Question: Say I have a stream of events and I want to be able to count how many of them there are in a time window. I would like to receive notification whenever an event enters the time window and changes the count and the same when an event exits the time window.
The below illustration show what I mean. I'm using a time window of length 4 and I want 3 notifications, one when the first event enters the window, the second when the second event enters and the third when the first event exits the time window.

How do I make a query that does that? What if I also want to group by an event's property?
Here's what I have so far, but it doesn't give me a notification when an event leaves the window: '@config(async = 'true') define stream myStream (symbol string, timeStamp long) @info(name = 'query1') from myStream#window.externalTime(timeStamp,10 sec) select symbol, timeStamp, count(timeStamp) as eventCount group by symbol insert into outputStream'. This is for SIddhi CEP, but I imagine Esper would be similar.
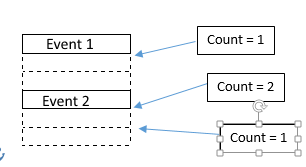
Answer: From any type of a window in WSO2 CEP, you can expect two types of events.
1. Current events - these are triggered when a new event enters the window. i.e. the new event itself is used as a trigger
2. Expired events - these are triggered when an existing event in the window exits it. i.e. in case of a time window of 1 minute, each event is kept for 1 minute and emitted at the end of 1 minute
You can also use a combination of these two in the same query to trigger it from both types of events.
An example query that uses both types of triggers in CEP 3.1.0 will be (check the <URL>:
'''
from StockExchangeStream[symbol == 'WSO2']#window.time( 1 minute )
select max(price) as maxPrice, avg(price) as avgPrice, min(price) as minPrice
insert into WSO2StockQuote for all-events
'''
if you want this to be triggered only using expired events, use 'expired-events' in place of 'all-events'. Same applies for current-events. If you don't specify anything, it defaults to current-events, that's why your current query doesn't get triggered for expired events.
Note that for CEP 4.0.0 the syntax is a bit different, for correct syntax check the <URL>.